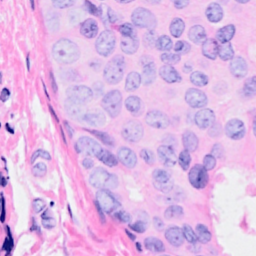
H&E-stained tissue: Breast